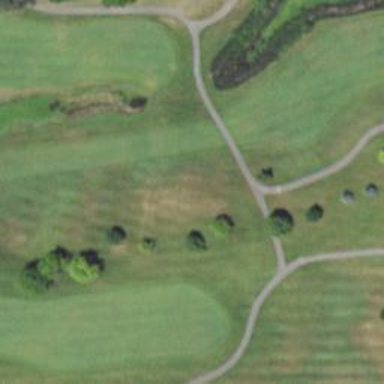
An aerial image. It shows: Path designated for golf carts.